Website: crate-barrel
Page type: customer-info-address
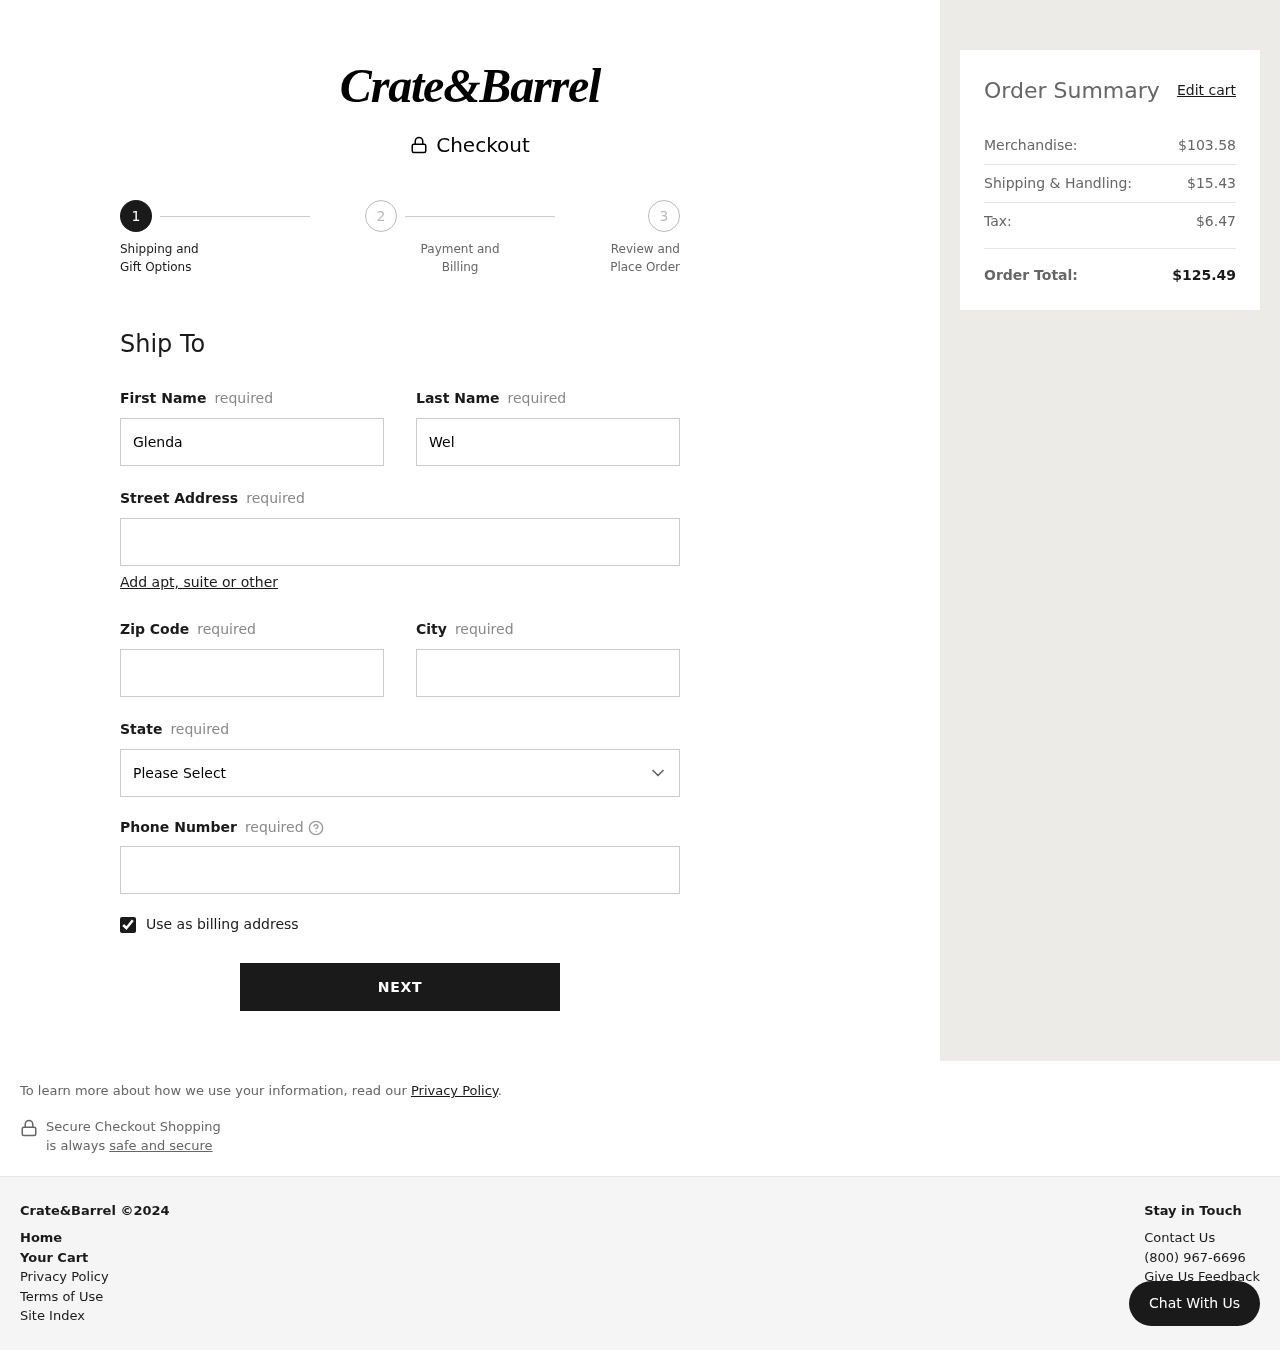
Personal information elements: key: PII_CITY
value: Mosleyville
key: PII_FIRSTNAME
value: Glenda
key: PII_LASTNAME
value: Welch
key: PII_PHONE
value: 3329246623
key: PII_POSTCODE
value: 11943
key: PII_STATE
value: New Mexico
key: PII_STREET
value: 0294 Morgan Fort Apt. 039
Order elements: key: ORDER_SUBTOTAL
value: $103.58
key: ORDER_SHIPPING_COST
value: $15.43
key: ORDER_TAX
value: $6.47
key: ORDER_TOTAL
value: $125.49